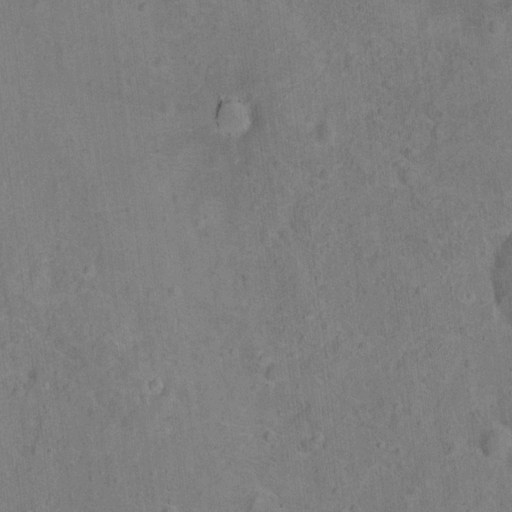
Classes present: Background